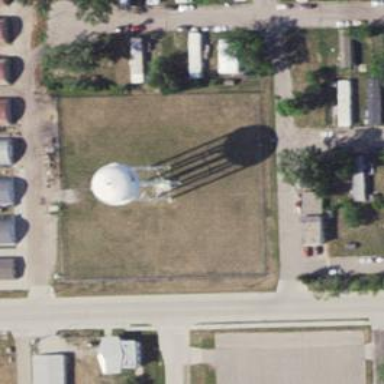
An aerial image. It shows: Water tower that is man-made.